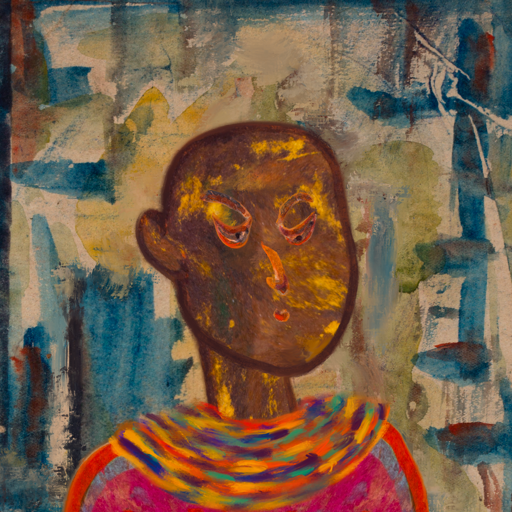
Background: Orphan, Head And Neck Side: Comrade, Face Side: Hypocrite, Bust: Sisters, Hair Side: Blank, Head Accessory: Blank, Second Necklace: An_Impression_2, Necklace: Blank, Baby: Blank